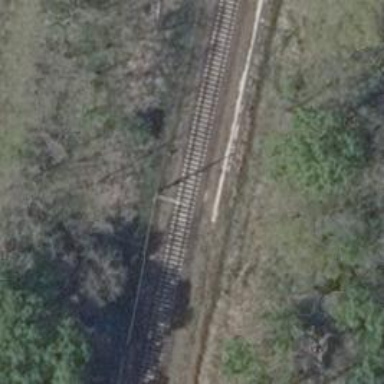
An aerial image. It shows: Milestone along the railway track with catenary mast.